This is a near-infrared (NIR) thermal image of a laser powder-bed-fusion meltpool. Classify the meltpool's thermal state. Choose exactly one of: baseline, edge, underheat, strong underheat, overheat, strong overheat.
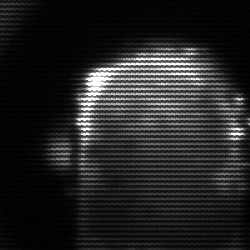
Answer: baseline